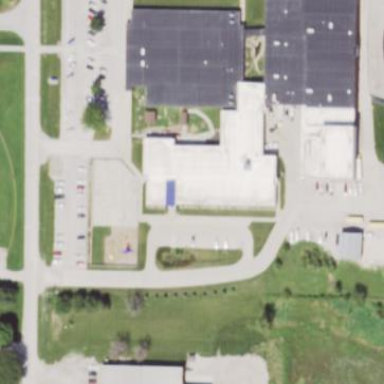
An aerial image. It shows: School building or complex.